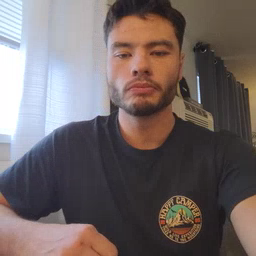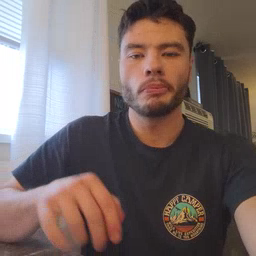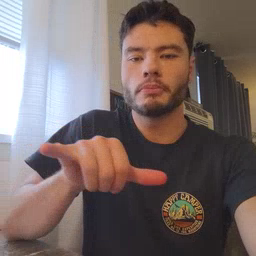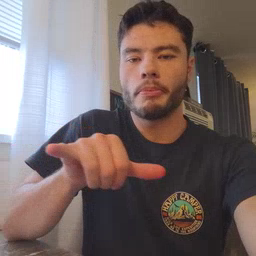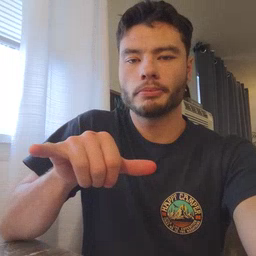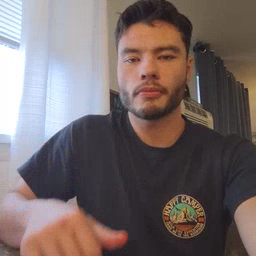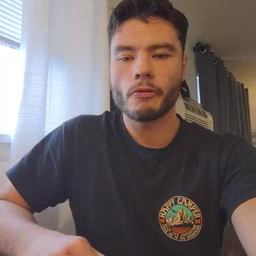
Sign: same